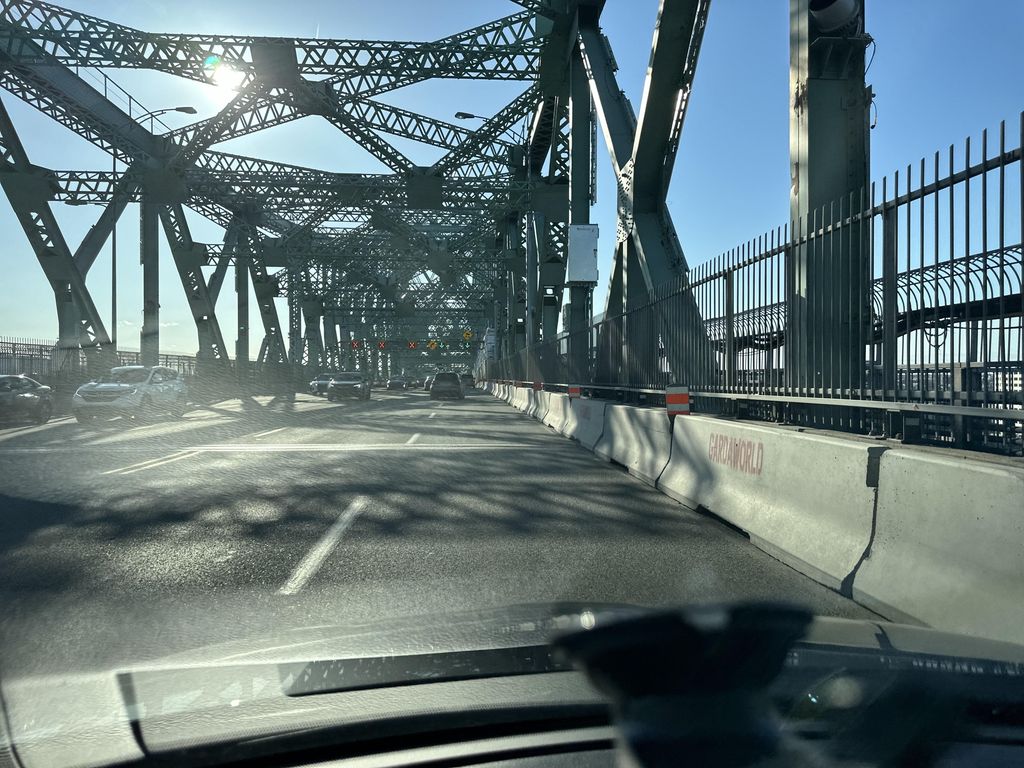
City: montreal